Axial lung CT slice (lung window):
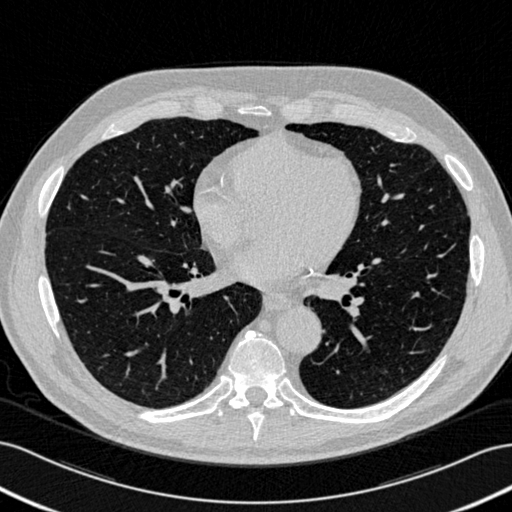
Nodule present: no